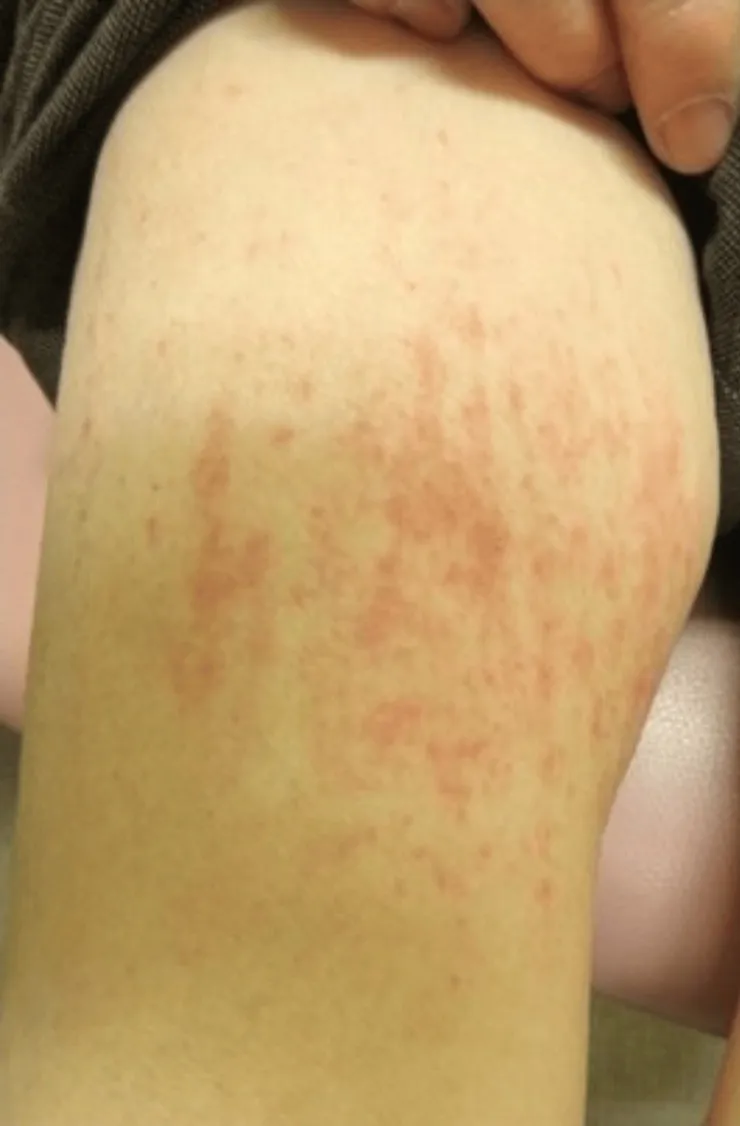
Erythema of the thigh.
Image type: medical_photograph (skin_photograph)